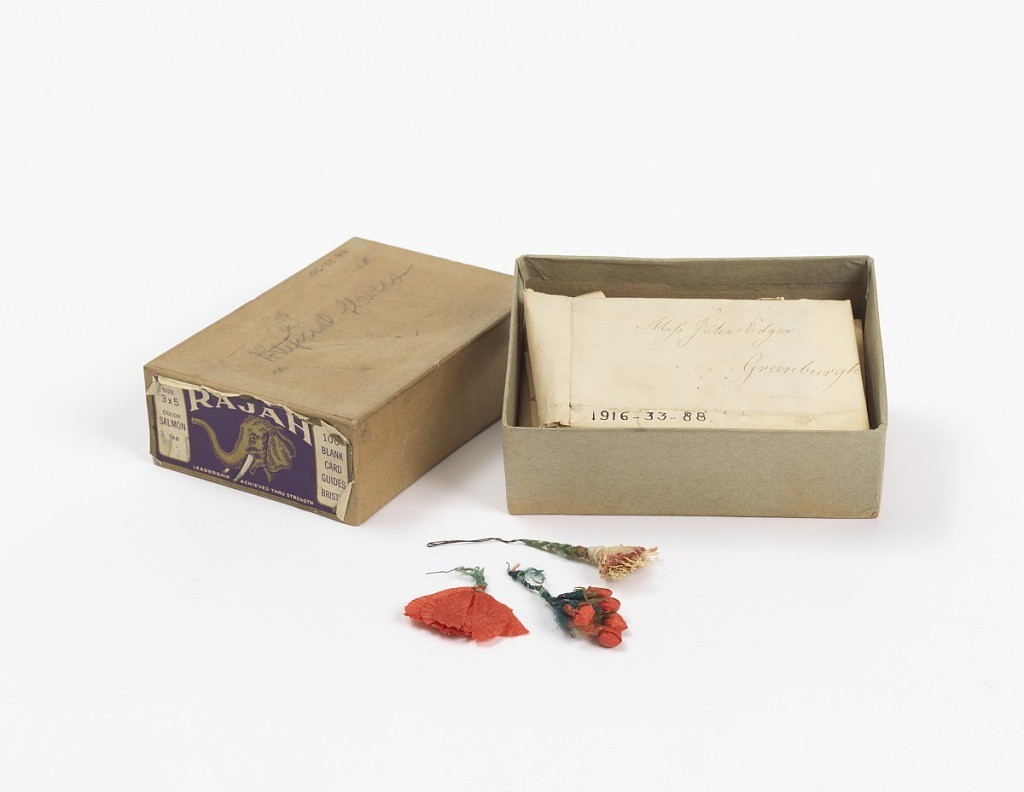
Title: Material for artificial flower
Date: ca. 1830
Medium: Medium:
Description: Seven paper packets containing material for making artificial flowers. Five of the these packets are addressed to Miss Julia Edgar, Greensburgh.